Question: Lets say, I have an array with 1000 values (integers). And I need from this array to have an array with f.e. 400 values (the number can be changed, f.e. 150, etc.).
So I need to return each 2.5th array value, i.e. 1st, 3rd, 6th, 8th, 11th, etc.
Is this somehow possible?
I dont need a code, I just need some way, how to do it.
My array is array of elevations (from another array with GPS coordinates). And I want to draw a 2D model of elevation. Lets say, my map will always have '400px' width. '1px' = 1 point of elevation. Thats why I need each 2.5th elevation value...
Like this:

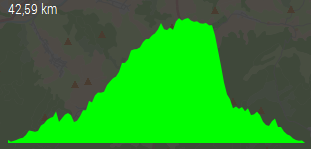
Answer: So this is it:
'''
$arr = range(1, 1387); // f.e.
$cnt = 296; // f.e.
$new = array();
$max = count($arr);
$step = $max / $cnt;
for ($i = 0; $i < $max; $i += $step) {
$new[] = round($arr[(int)$i]);
}
'''